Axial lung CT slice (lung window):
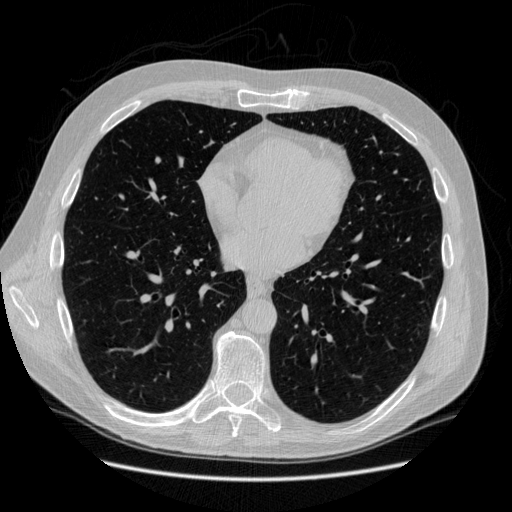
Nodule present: no